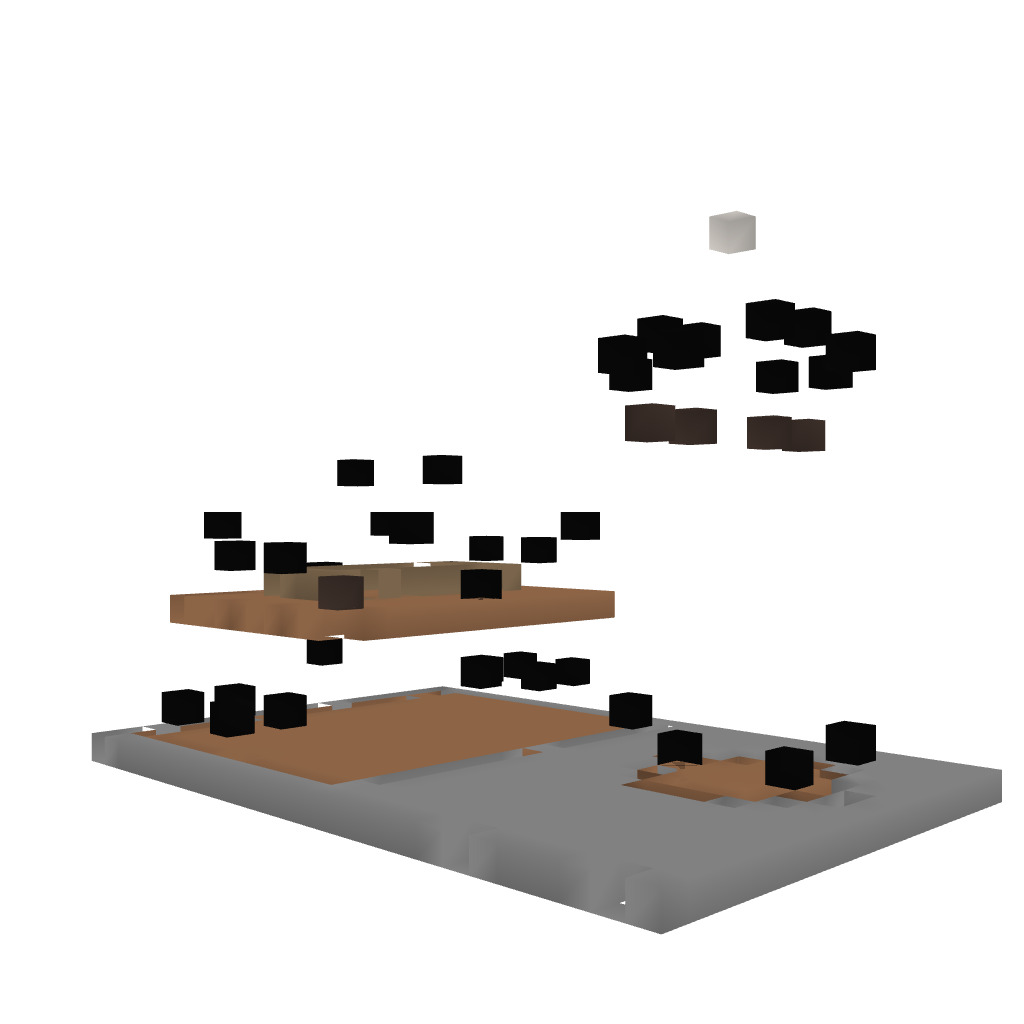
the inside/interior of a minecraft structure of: Small Barn 1